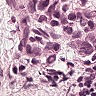
Metastatic tissue present: yes